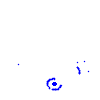
Particle: pion